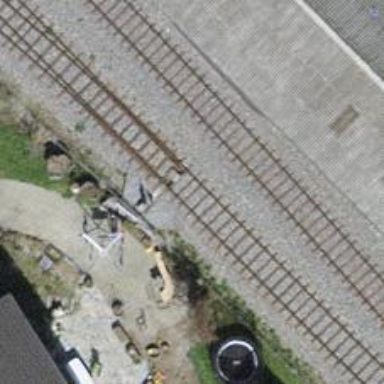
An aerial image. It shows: Railway switch.